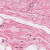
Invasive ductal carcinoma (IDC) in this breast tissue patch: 0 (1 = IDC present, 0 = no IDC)